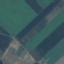
Label: AnnualCrop